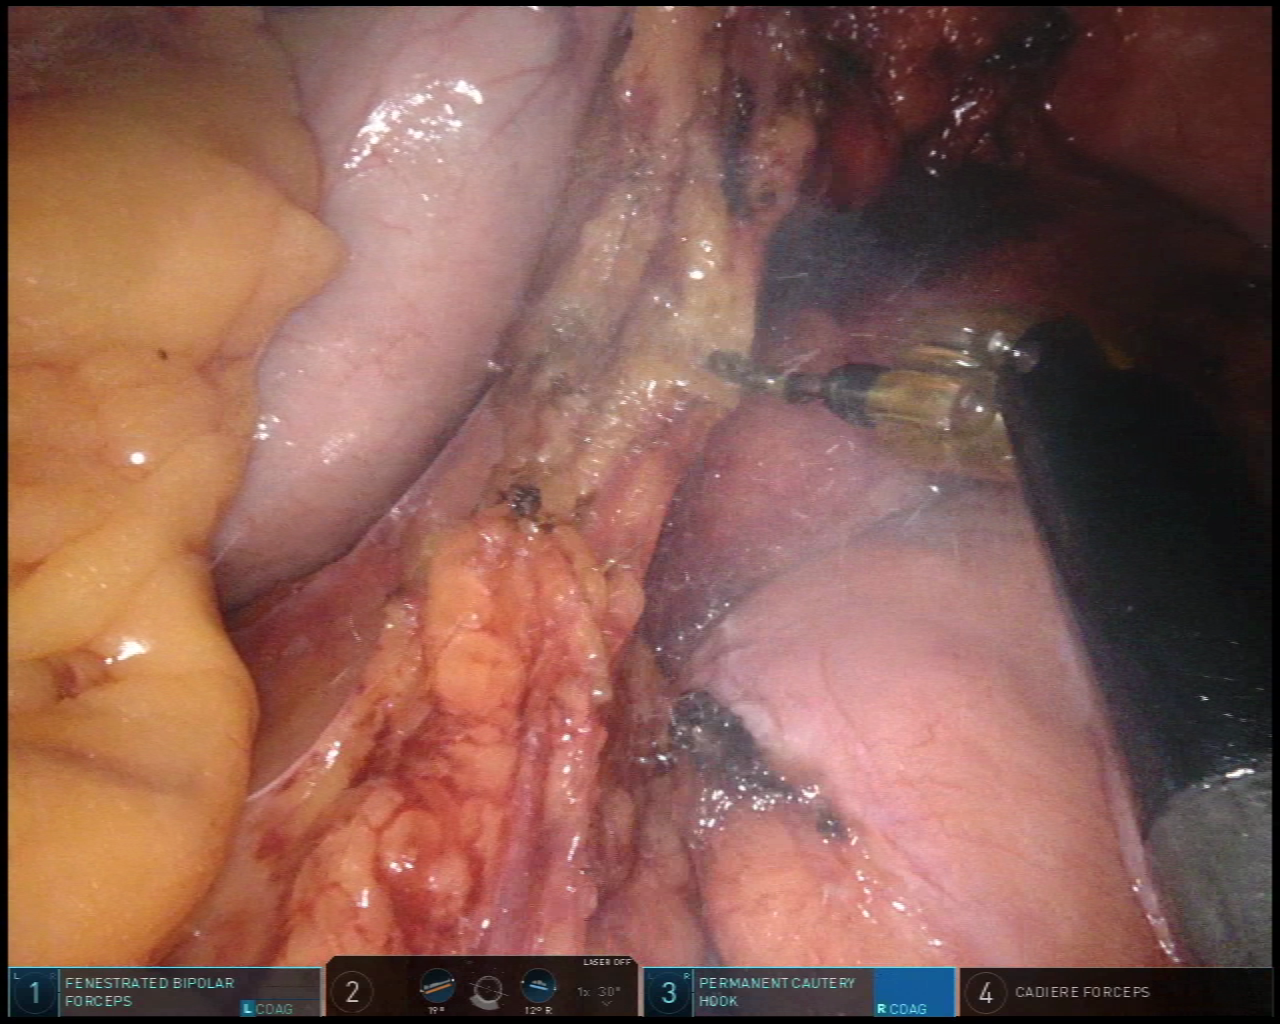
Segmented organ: stomach
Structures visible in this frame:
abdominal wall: yes
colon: yes
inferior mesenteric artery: no
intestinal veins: no
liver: no
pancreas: no
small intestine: no
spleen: no
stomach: yes
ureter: no
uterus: no
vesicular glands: no